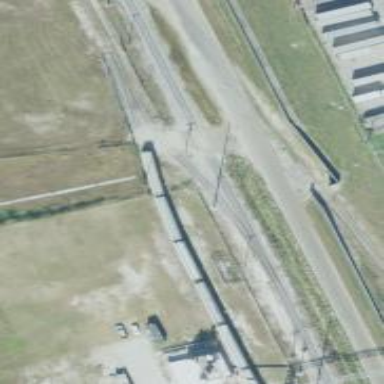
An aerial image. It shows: Railway spur service.